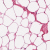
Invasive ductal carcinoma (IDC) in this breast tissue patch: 0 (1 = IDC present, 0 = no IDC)